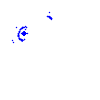
Particle: pion